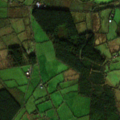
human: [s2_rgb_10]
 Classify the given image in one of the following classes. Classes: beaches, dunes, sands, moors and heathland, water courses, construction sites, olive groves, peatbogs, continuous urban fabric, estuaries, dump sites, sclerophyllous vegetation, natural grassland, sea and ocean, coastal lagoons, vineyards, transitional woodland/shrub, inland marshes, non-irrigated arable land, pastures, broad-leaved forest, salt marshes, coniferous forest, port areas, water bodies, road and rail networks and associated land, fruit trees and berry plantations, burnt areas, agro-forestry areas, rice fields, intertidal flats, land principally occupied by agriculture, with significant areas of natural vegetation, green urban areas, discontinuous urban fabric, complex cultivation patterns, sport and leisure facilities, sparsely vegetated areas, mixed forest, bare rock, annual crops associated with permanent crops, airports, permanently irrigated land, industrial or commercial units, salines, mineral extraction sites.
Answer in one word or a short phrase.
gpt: pastures, coniferous forest, transitional woodland/shrub